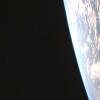
Label: space